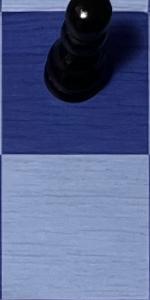
Label: Empty